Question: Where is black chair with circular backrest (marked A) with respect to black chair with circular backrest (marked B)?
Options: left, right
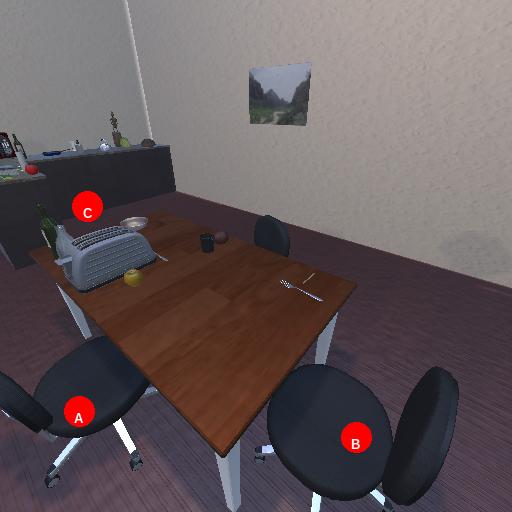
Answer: left